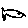
Label: fish